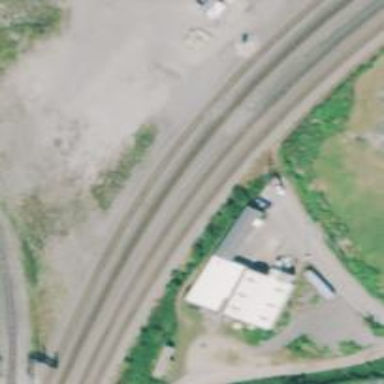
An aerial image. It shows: Site related to railway infrastructure.